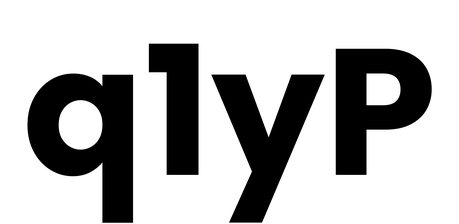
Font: Poppins-Bold